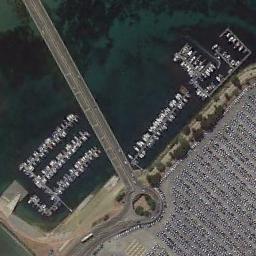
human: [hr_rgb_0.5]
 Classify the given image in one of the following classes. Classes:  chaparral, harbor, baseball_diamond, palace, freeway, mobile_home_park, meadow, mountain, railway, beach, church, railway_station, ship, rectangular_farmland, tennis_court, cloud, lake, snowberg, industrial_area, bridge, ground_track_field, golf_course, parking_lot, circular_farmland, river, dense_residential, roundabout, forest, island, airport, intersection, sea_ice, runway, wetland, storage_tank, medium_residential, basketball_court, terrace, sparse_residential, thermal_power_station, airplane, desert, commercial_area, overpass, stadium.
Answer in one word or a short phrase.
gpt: harbor